Field crop: tomato
Growth stage: 1
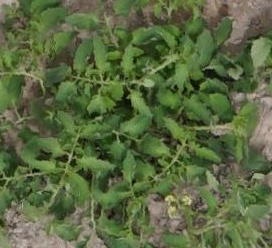
Species: tomato